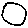
Label: circle